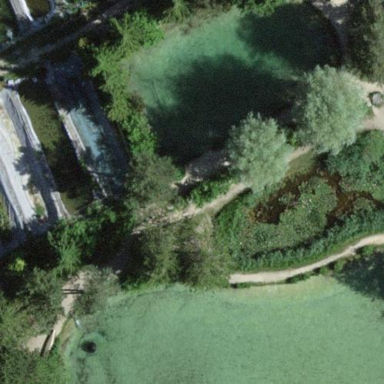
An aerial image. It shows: Peaceful pond surrounded by nature.